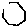
Label: hexagon